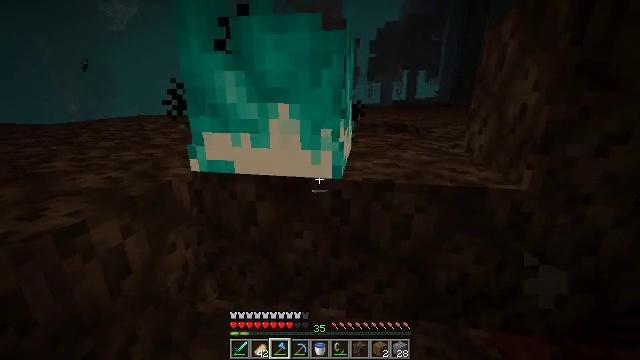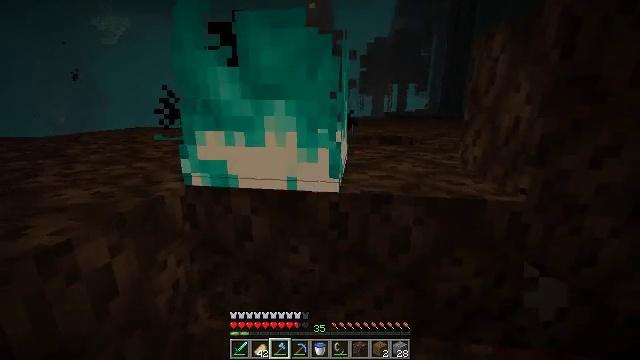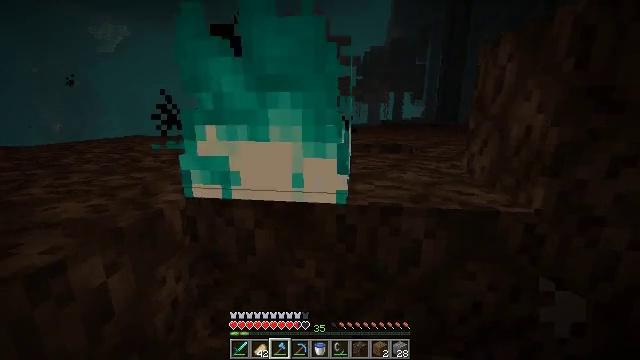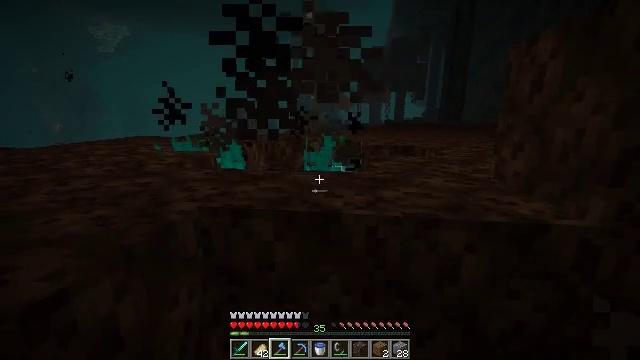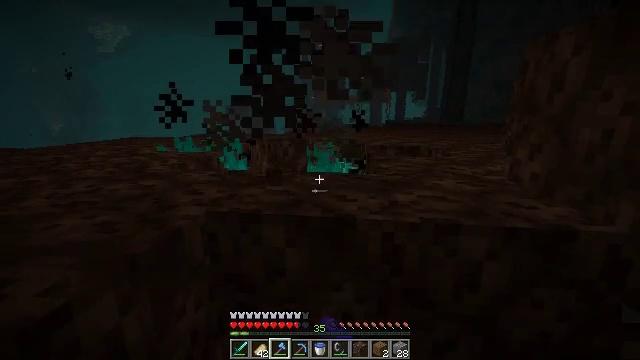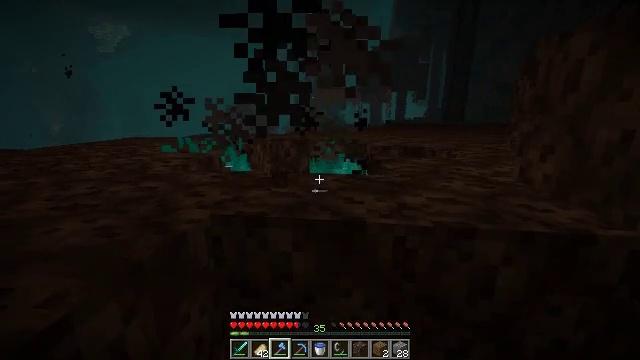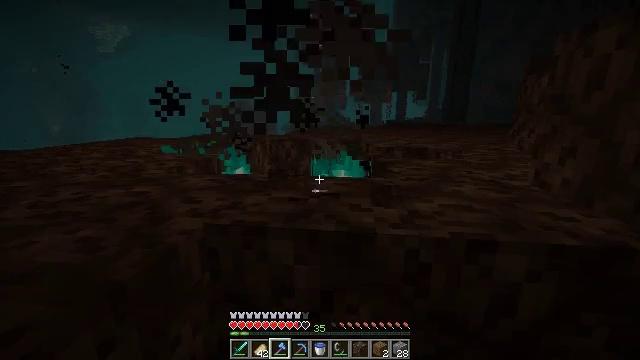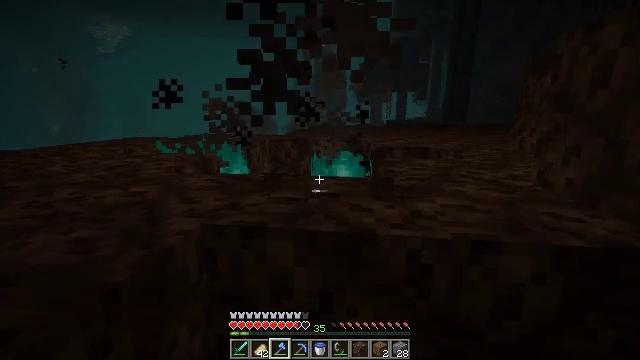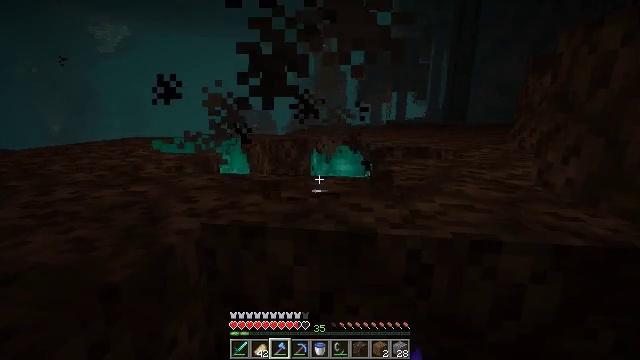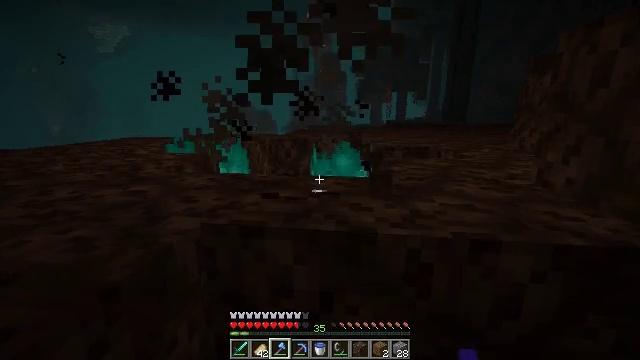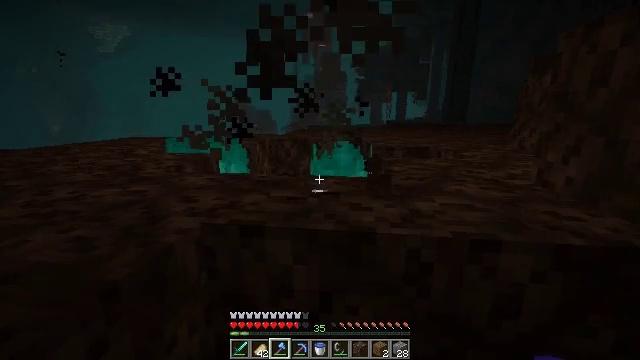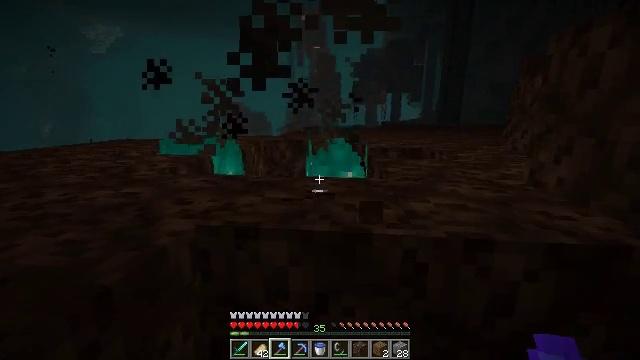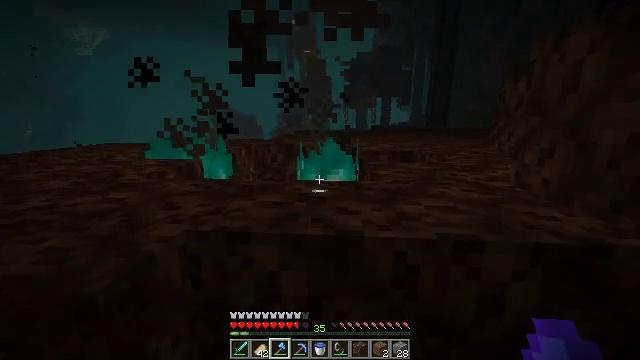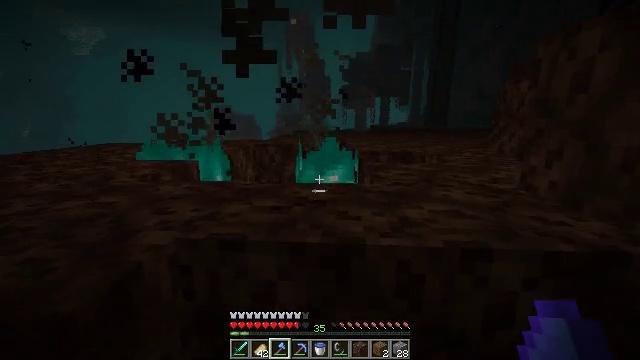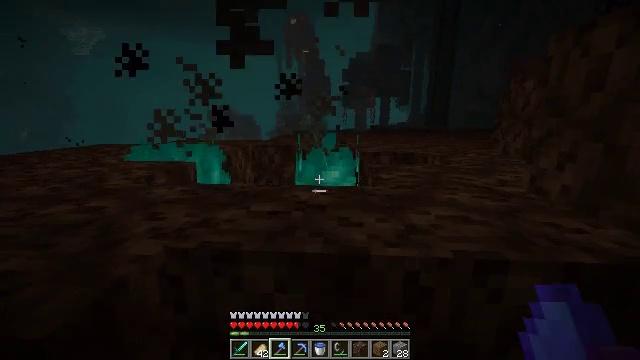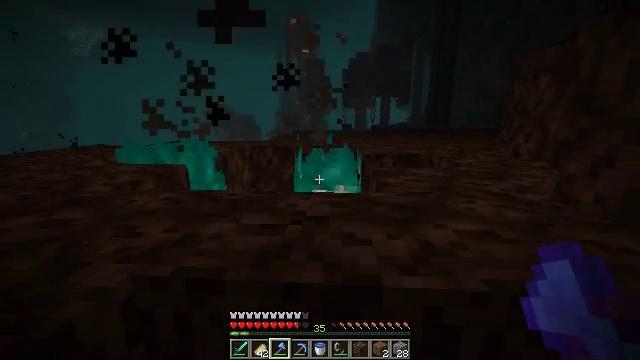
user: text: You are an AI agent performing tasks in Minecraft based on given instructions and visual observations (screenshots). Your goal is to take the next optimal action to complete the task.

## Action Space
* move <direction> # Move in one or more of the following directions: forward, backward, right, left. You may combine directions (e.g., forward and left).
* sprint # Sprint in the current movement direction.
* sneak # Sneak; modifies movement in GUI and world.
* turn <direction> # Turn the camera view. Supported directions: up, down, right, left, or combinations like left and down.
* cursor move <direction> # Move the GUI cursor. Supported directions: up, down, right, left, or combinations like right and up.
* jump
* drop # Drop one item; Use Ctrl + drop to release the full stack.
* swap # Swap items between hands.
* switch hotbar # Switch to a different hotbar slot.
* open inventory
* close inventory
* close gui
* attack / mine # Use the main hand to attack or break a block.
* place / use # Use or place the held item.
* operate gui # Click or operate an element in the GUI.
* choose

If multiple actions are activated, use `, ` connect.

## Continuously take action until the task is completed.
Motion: motion action
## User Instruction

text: Get rid of the soul fire.
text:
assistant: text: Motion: move forward and move left, turn right and up
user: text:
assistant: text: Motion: move forward and move left, turn up
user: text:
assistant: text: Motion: move forward and move left, attack / mine
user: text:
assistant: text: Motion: move forward and move left, attack / mine
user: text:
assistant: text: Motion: move forward, attack / mine
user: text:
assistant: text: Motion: attack / mine
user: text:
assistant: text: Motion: no_op
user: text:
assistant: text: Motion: no_op
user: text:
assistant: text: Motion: no_op
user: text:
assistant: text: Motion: no_op
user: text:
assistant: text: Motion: turn right
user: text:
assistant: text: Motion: turn right
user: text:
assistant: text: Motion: move forward
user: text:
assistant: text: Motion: move forward
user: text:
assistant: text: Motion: move forward
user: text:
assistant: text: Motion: move forward, turn down
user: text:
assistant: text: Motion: turn down
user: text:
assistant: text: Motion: turn down
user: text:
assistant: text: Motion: move forward, turn down, jump
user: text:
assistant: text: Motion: move forward, turn left and down, jump
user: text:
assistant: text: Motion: move forward, jump
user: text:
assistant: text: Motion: move forward, jump
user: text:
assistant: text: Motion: move forward, jump
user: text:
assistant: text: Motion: move forward
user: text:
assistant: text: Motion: move forward
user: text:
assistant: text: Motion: move forward
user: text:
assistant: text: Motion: move forward
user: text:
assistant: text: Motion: move forward, turn down
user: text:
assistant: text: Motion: turn down, attack / mine
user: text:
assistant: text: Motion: turn down, attack / mine